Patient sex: F
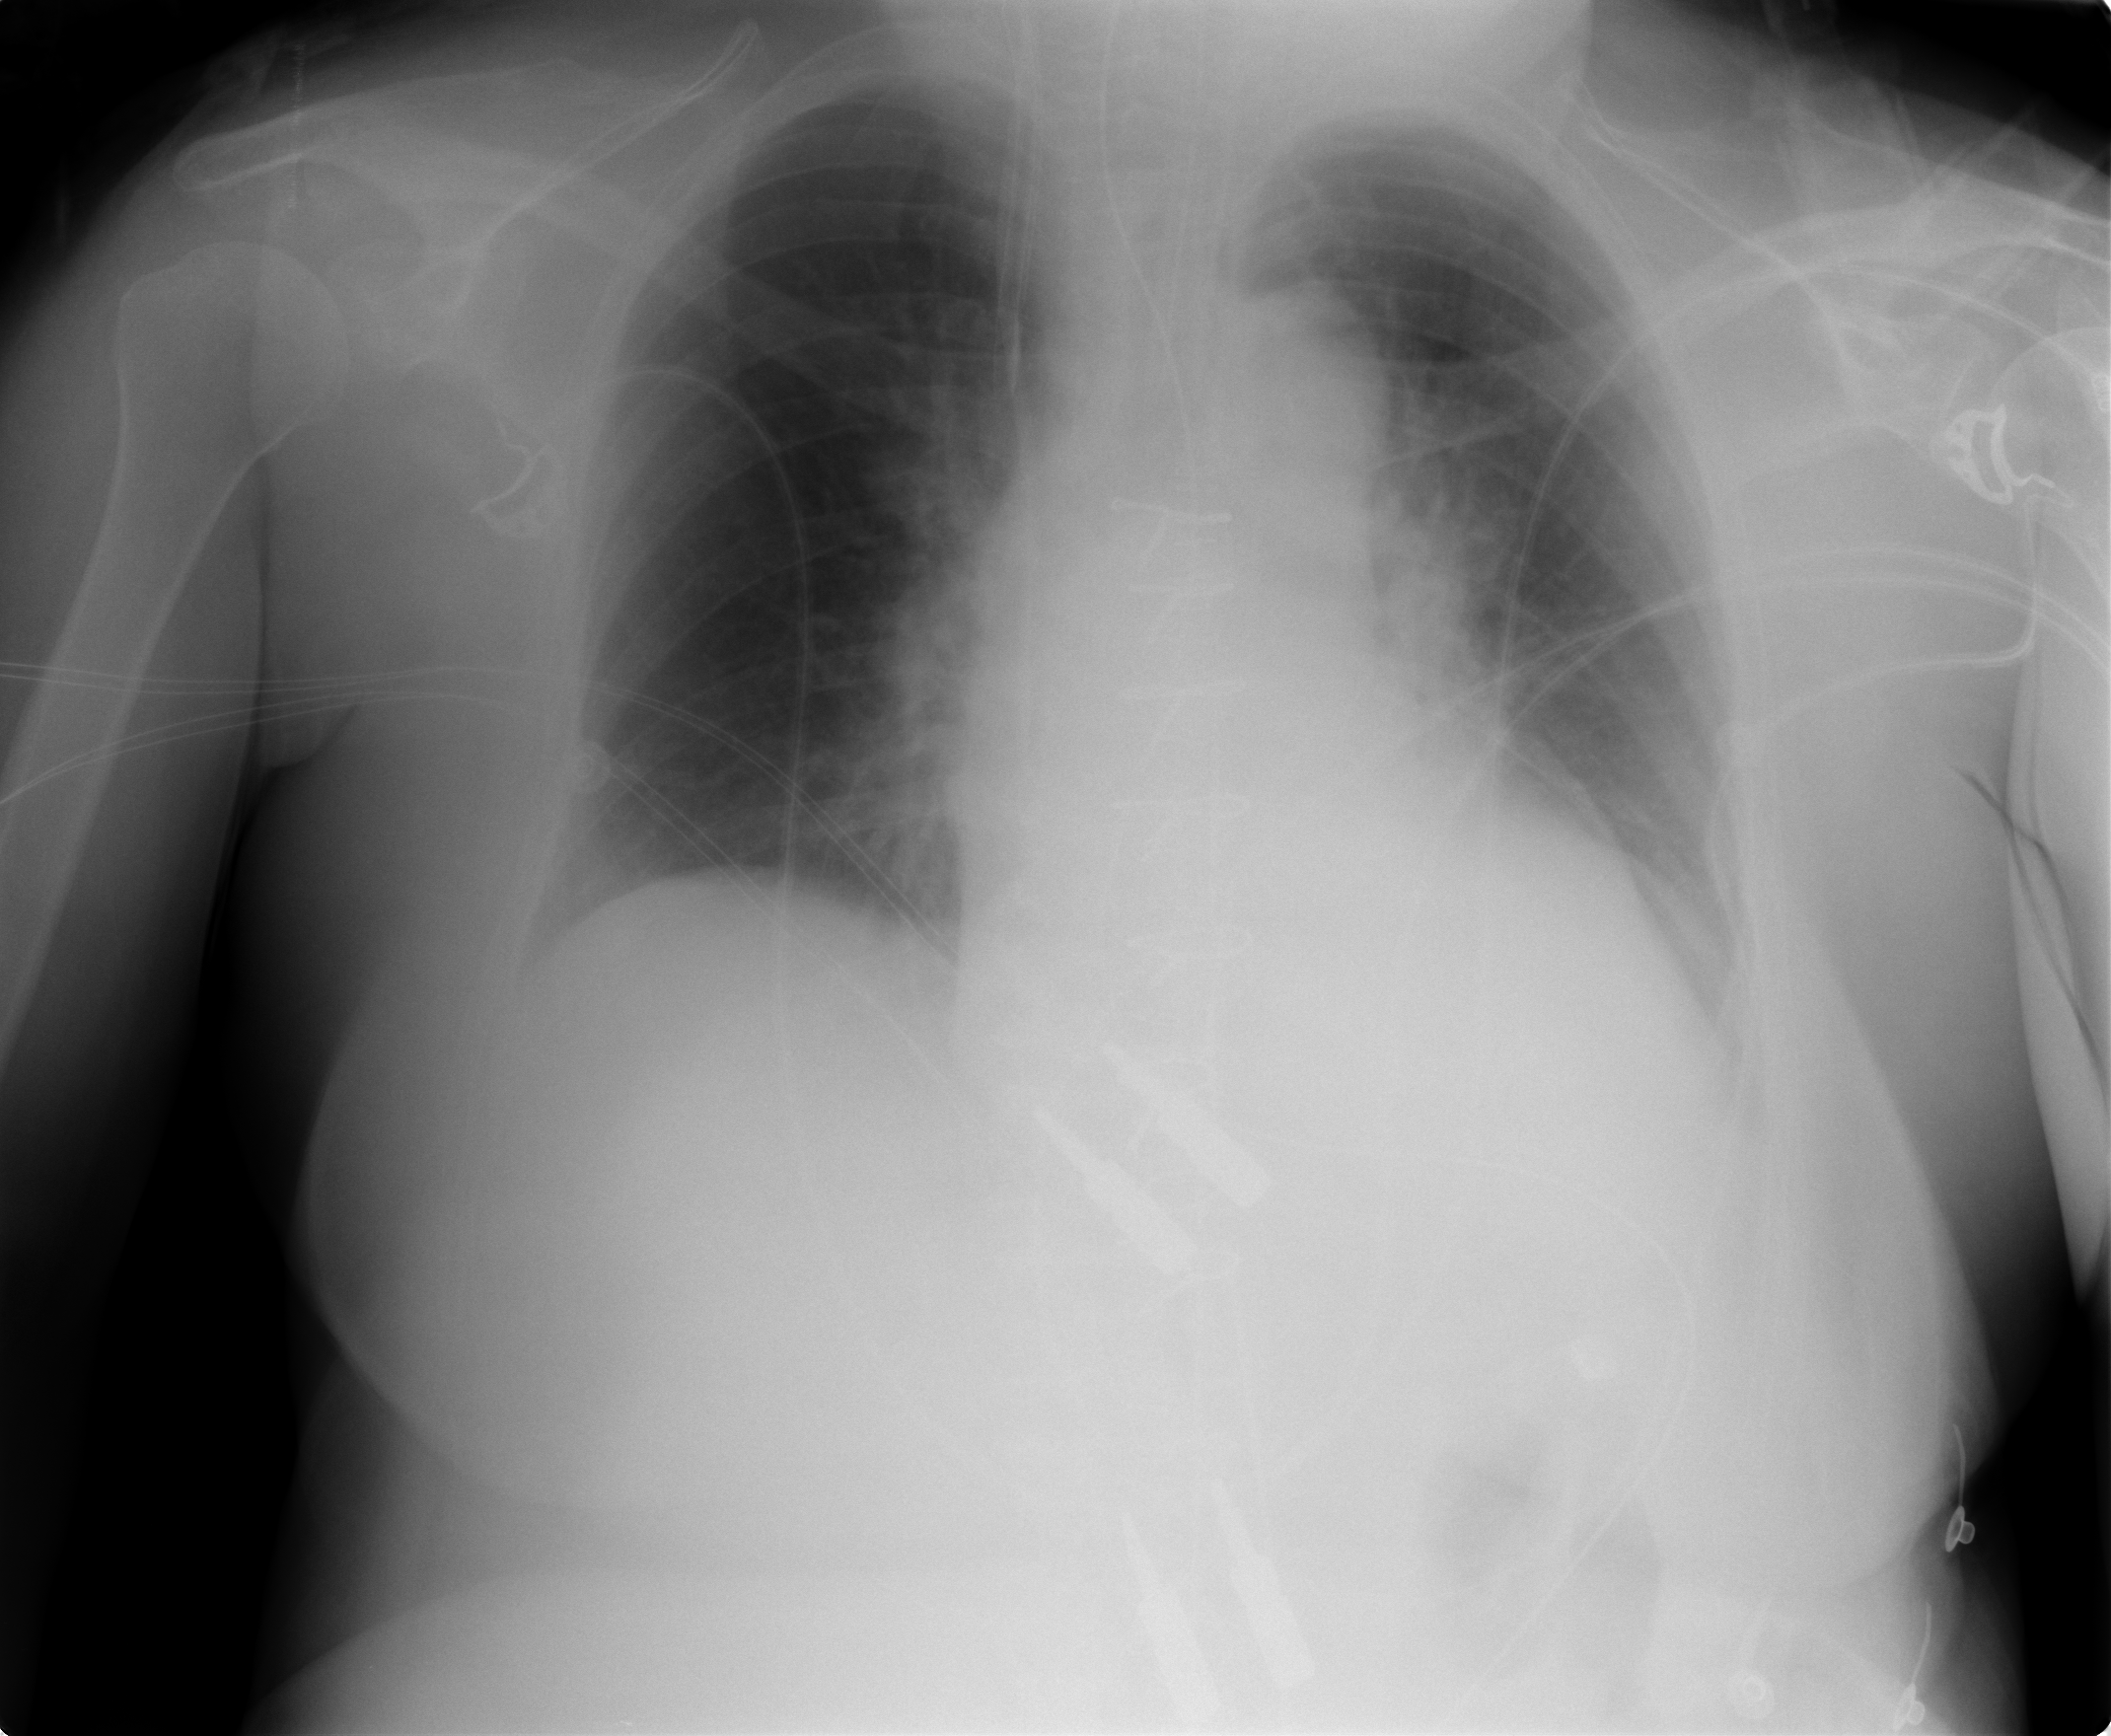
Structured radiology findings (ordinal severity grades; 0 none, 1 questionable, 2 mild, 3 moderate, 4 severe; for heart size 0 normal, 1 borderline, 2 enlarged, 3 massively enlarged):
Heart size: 0
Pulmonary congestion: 2
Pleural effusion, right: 0
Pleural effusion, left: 2
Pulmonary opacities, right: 0
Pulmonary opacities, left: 0
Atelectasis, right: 0
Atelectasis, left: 0